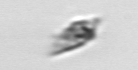
Label: Oxytoxum